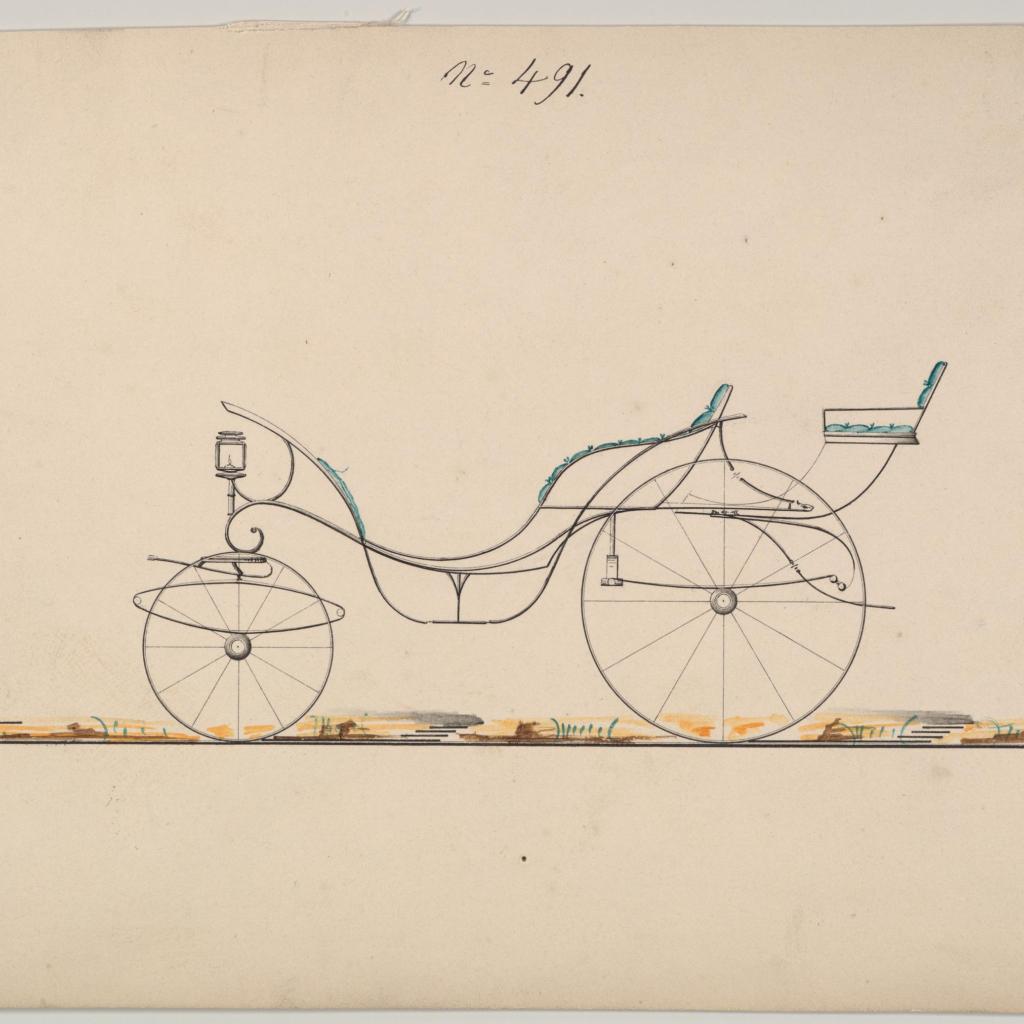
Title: Phaeton #491
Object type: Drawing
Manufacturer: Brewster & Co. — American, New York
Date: ca. 1865
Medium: Pen and black ink, watercolor
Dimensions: sheet: 6 1/16 x 8 5/8 in. (15.4 x 21.9 cm)
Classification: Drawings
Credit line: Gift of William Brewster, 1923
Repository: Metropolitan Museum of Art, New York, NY